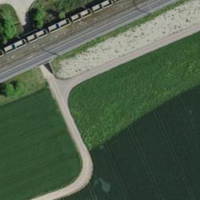
EUNIS habitat code: 52
Species observed at this site:
Juncus bufonius
Artemisia vulgaris
Fallopia convolvulus
Chamaenerion dodonaei
Papaver rhoeas